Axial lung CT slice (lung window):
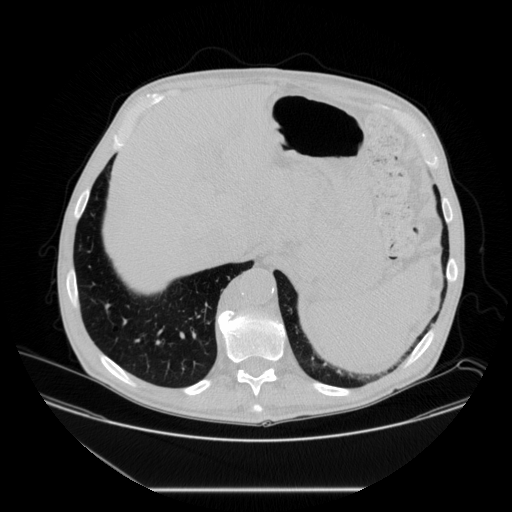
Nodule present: no